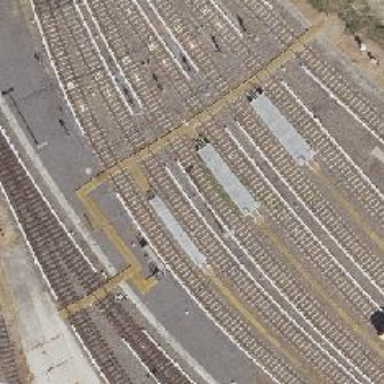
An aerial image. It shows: Yard serving as bottom electrified rail for trains.